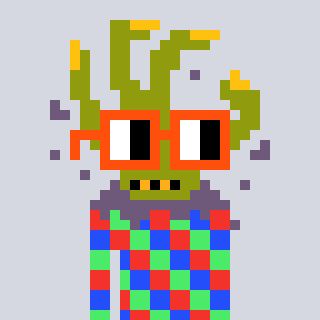
a pixel art character with square orange glasses, a zombie-hand-shaped head and a bege-colored body on a cool background